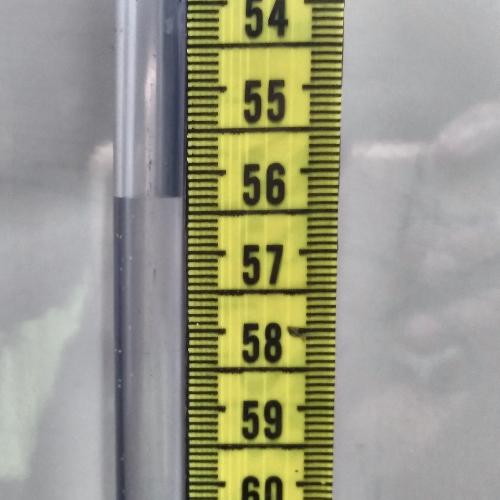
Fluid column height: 56.3 cm